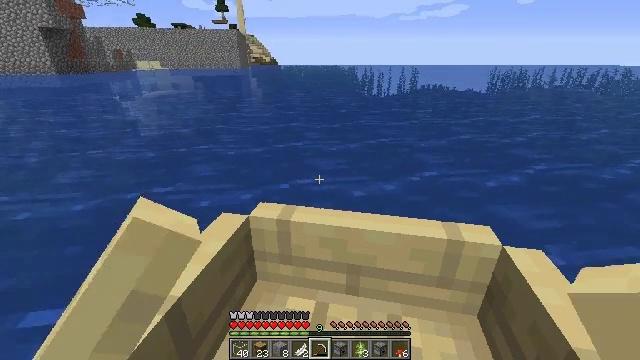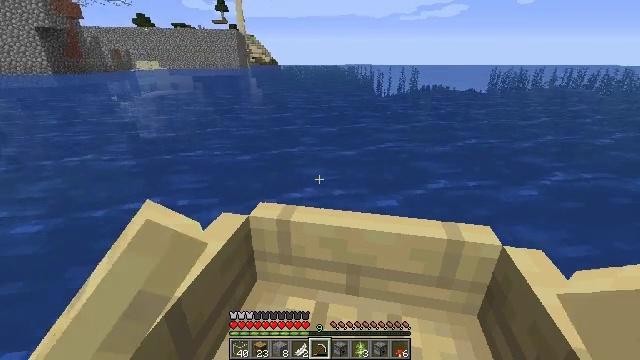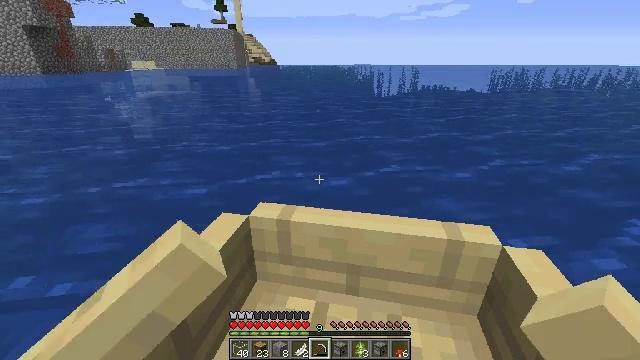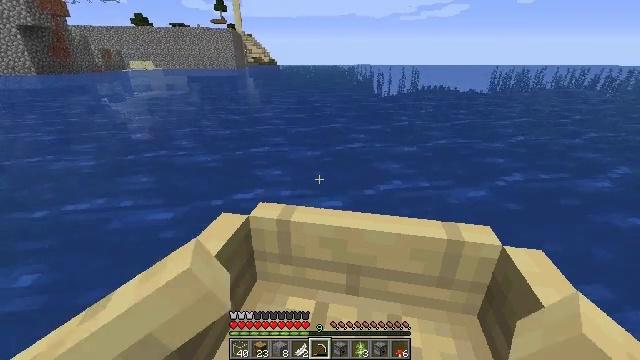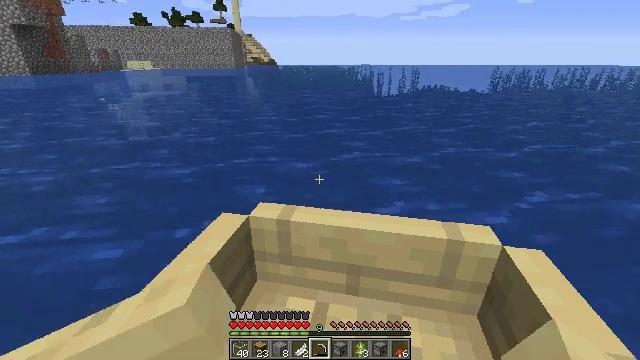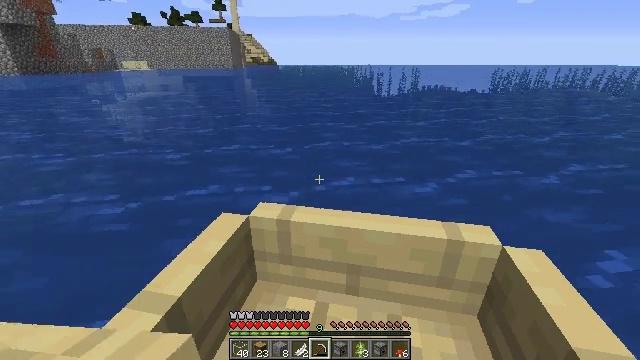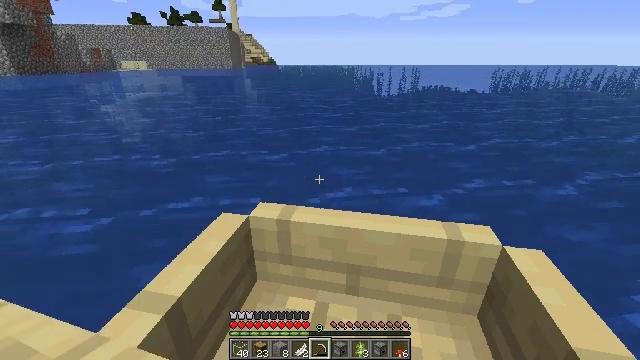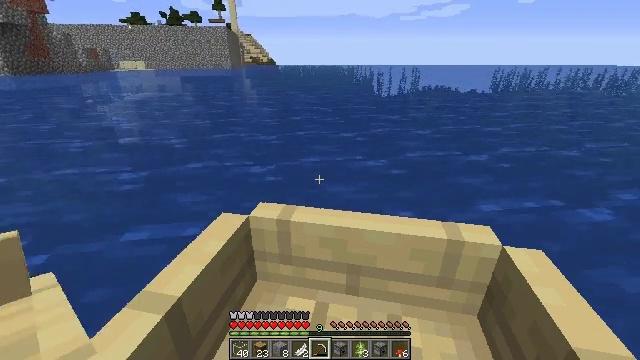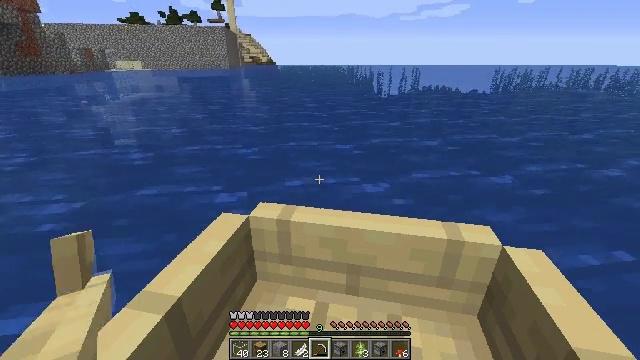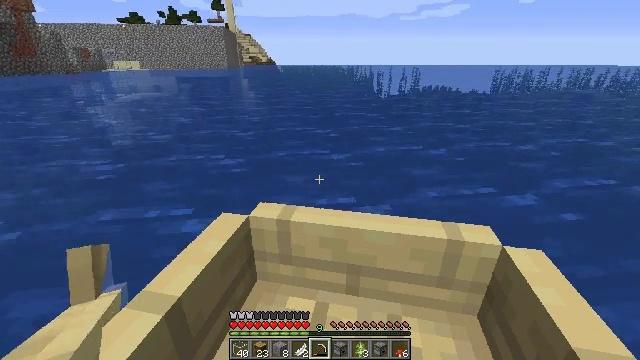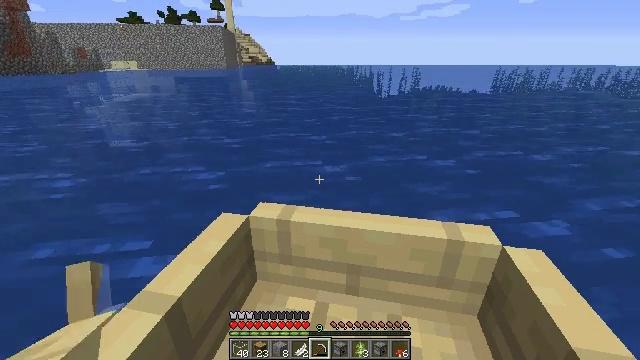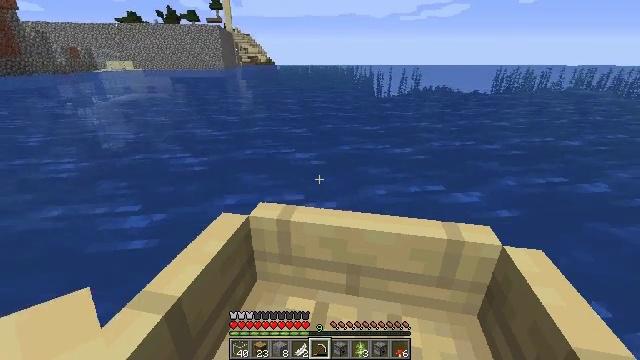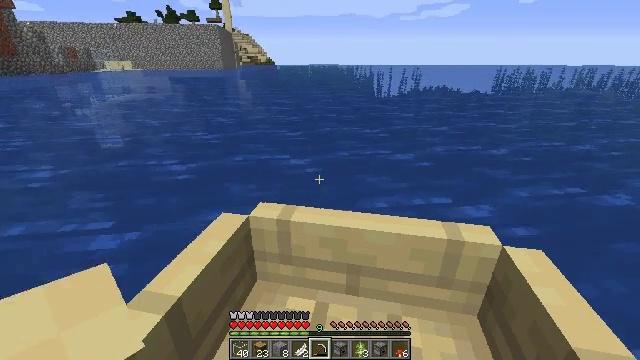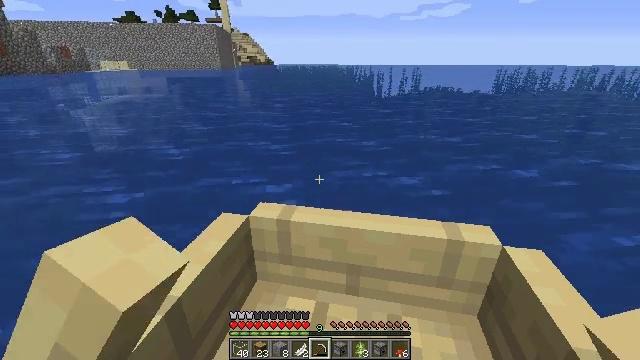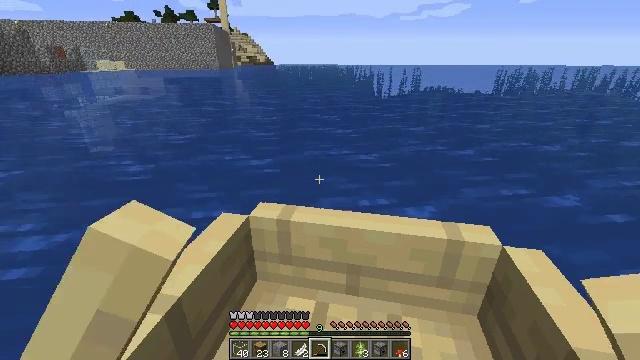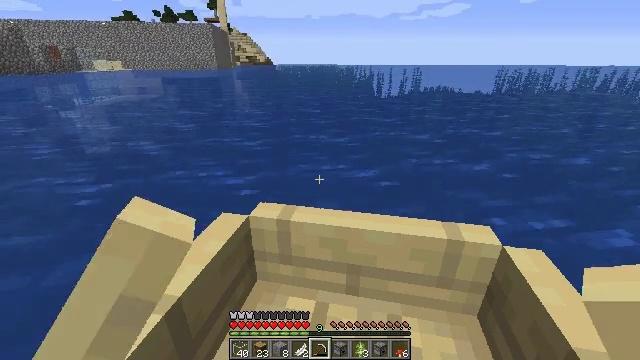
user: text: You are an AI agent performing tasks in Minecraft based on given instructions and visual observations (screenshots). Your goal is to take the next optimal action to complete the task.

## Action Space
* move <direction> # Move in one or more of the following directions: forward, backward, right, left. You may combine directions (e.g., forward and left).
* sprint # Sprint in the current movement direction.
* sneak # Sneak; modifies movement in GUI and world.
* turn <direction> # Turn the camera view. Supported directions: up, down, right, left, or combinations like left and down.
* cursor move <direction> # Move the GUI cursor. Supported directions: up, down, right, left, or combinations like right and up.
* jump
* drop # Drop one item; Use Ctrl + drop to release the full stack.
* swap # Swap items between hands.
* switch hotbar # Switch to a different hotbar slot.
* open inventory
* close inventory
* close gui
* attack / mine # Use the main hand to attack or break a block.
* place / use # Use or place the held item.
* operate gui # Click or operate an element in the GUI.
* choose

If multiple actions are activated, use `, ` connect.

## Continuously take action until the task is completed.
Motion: motion action
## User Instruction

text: Attack the granite stairs to break them.
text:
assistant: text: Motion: move forward
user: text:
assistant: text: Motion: move forward
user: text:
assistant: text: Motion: move forward
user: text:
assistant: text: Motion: move forward
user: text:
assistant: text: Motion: move forward
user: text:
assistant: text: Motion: move forward
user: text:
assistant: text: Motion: move forward
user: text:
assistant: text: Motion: move forward
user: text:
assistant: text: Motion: move forward
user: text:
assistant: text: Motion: move forward
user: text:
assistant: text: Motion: move forward
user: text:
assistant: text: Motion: move forward
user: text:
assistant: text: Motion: move forward
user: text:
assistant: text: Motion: move forward
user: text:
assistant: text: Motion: move forward
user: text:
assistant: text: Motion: move forward
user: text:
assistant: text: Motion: move forward
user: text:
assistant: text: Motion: move forward
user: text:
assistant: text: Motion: move forward
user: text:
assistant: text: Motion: move forward
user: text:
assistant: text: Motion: move forward
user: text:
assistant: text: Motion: move forward
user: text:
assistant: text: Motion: move forward
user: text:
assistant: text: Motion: move forward
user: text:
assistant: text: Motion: no_op
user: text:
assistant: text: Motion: no_op
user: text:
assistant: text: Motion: no_op
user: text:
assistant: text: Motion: no_op
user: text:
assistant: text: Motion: no_op
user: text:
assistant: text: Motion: no_op